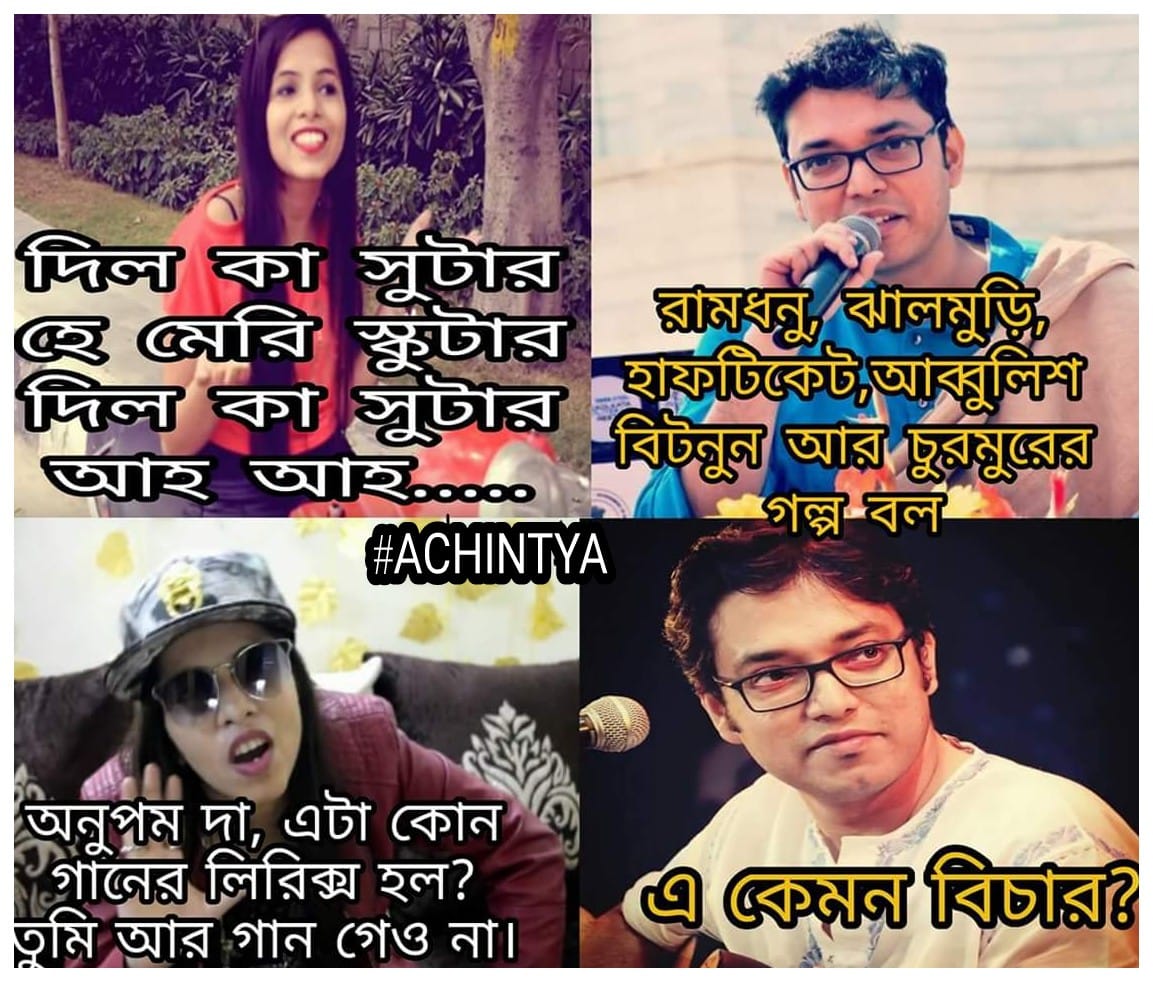
Caption: দিল কা সুটার  হে মেরি স্কুটার  দিল কা সুটার  আহ আহ...   রামধনু, ঝালমুড়ি, হাফটেকেট, আব্বুলিশ  বিটনুন আর চুরমুরের গল্প বল    অনুপম দা , এটা কোন গানের লিরিক্স হল ?  তুমি আর গান গেও না ।  এ কেমন বিচার ?
Label: hate